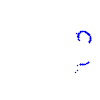
Particle: proton